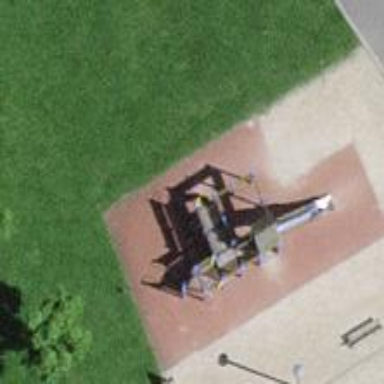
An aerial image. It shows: Playground area for leisure land.